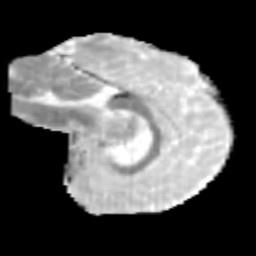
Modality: MD
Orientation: sagittal
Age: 10
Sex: male
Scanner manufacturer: siemens
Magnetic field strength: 3 T
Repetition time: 3.8 s
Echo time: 0.07 s